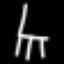
Label: chair